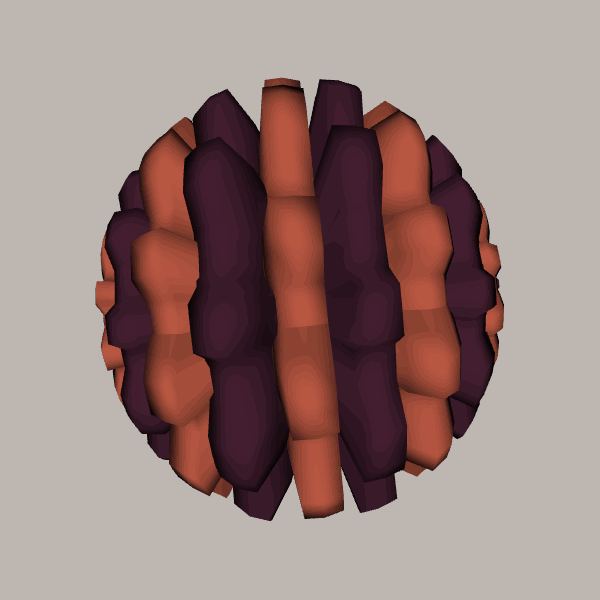
Background: light